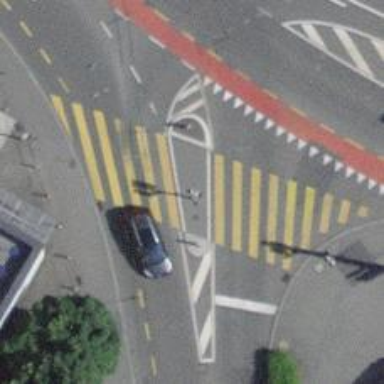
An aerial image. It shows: Asphalt footway leading to traffic island.